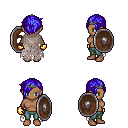
a pixel art fantasy rpg character, female body template, human, dark skin, gray tattered cape, teal pants, blue pixie cut hairstyle, iron tiara, gold gloves, shield, four views (front, back, left, right), 2x2 character sprite sheet, small pixel art, hard edges, no anti-aliasing